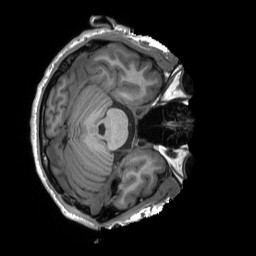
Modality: T1w
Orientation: axial
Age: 28
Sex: male
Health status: healthy
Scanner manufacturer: siemens
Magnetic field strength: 3 T
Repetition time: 2.3 s
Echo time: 0.00229 s